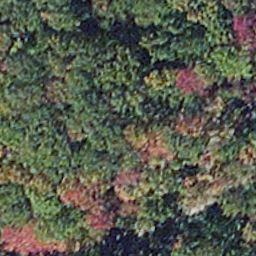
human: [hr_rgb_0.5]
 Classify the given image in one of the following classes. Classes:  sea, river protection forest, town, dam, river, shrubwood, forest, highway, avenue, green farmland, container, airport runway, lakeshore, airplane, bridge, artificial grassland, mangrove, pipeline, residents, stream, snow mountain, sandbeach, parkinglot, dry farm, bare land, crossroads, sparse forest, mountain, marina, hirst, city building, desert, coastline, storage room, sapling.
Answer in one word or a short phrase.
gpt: mangrove